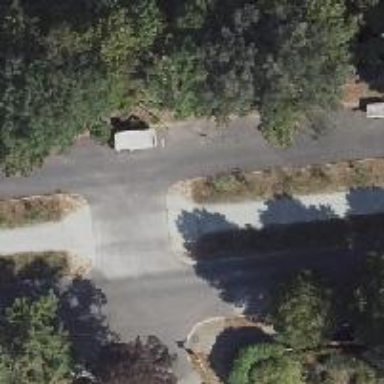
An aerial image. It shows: Residential road with asphalt surface. It has separate sidewalks on both sides.